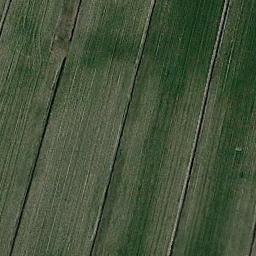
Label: meadow